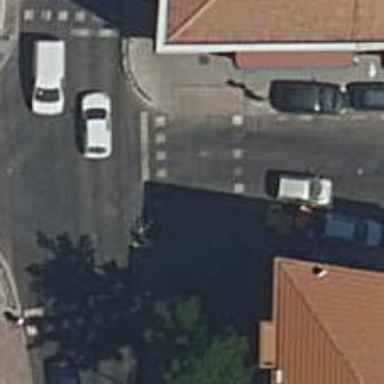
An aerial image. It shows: Kerb barrier.